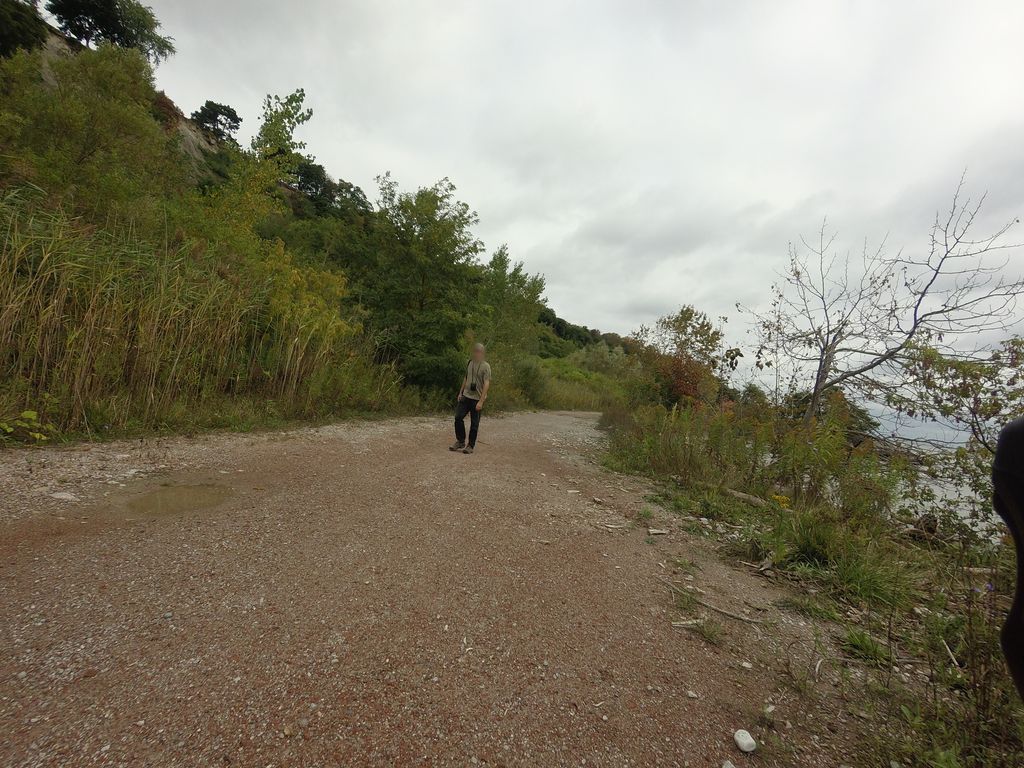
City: toronto